Chest X-ray:
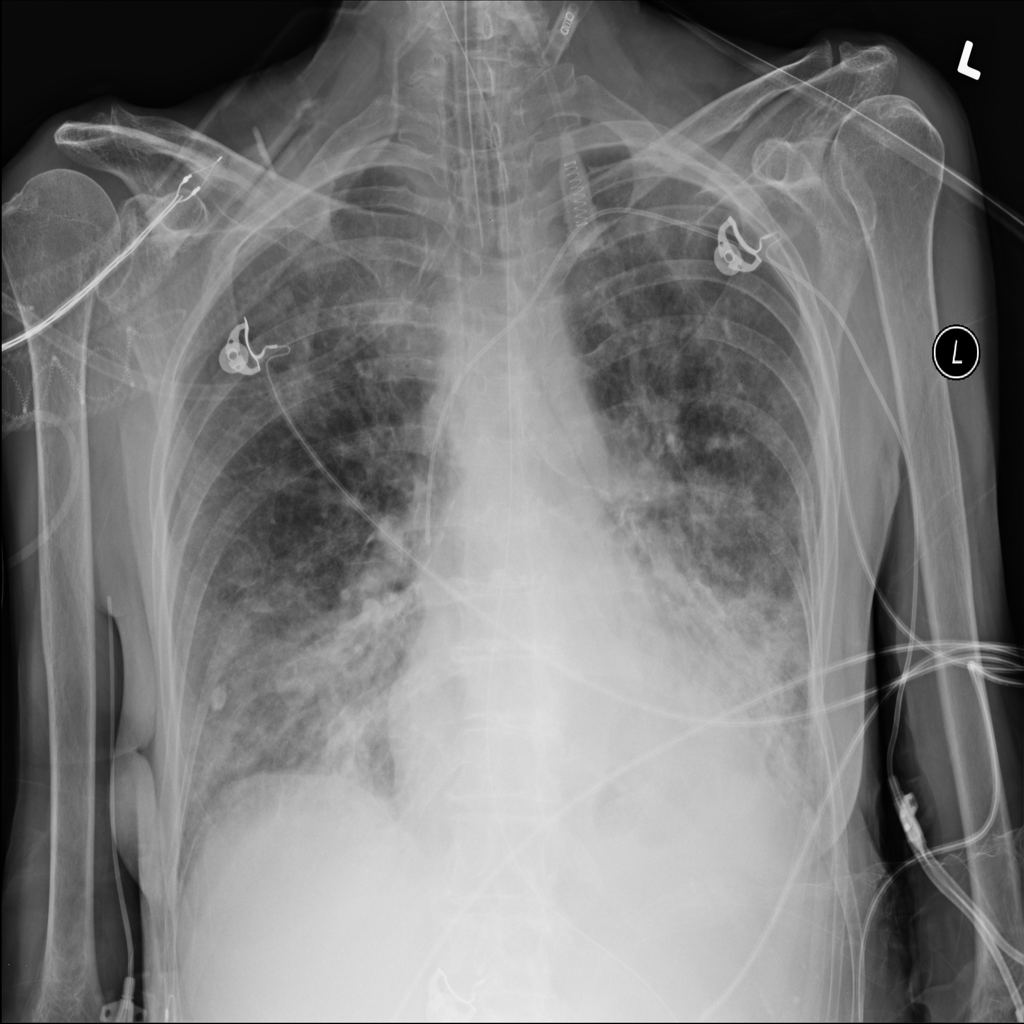
Findings: Consolidation, Effusion
No abnormal finding: no